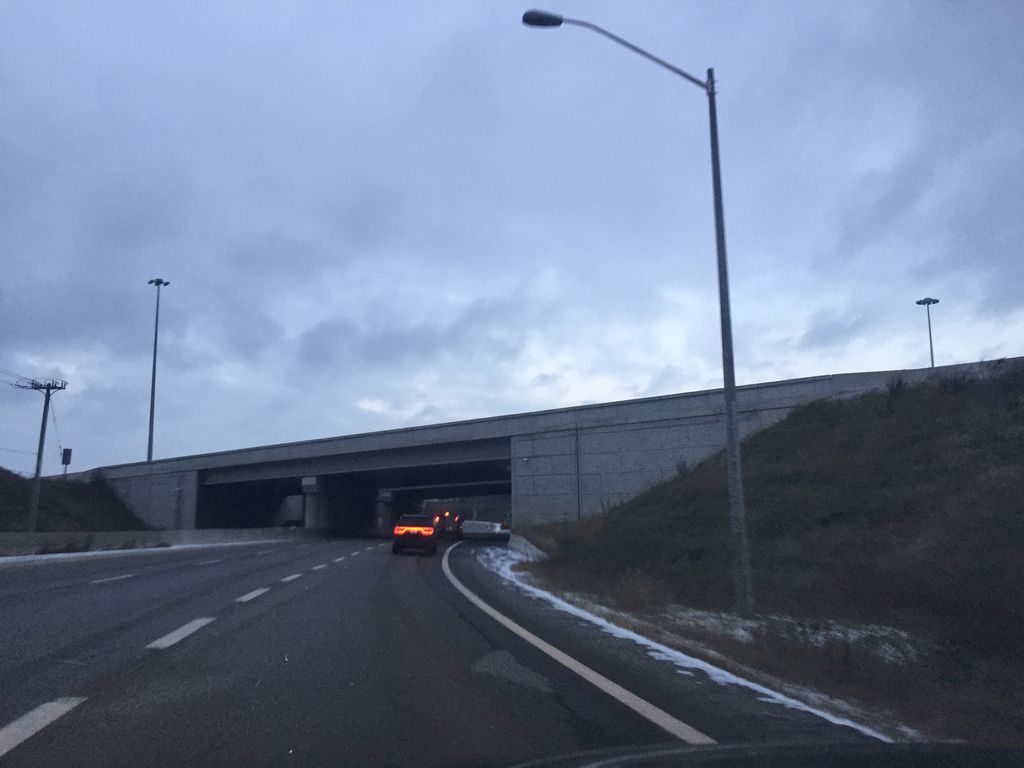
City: kitchener-waterloo